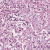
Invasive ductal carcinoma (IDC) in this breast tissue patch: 1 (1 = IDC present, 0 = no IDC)